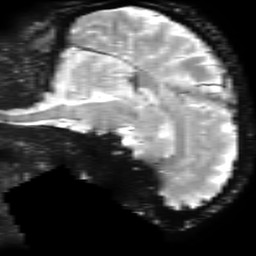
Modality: T2starw
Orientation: sagittal
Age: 67
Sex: male
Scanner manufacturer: ge
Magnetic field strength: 3 T
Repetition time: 0.65 s
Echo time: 0.02 s